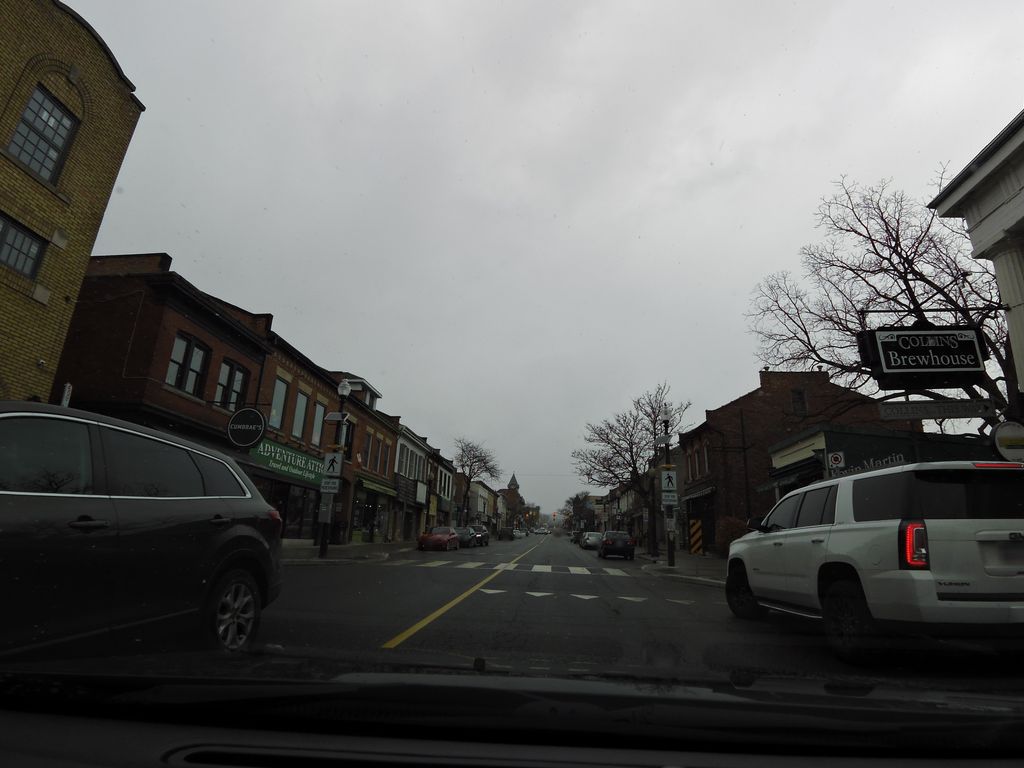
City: hamilton